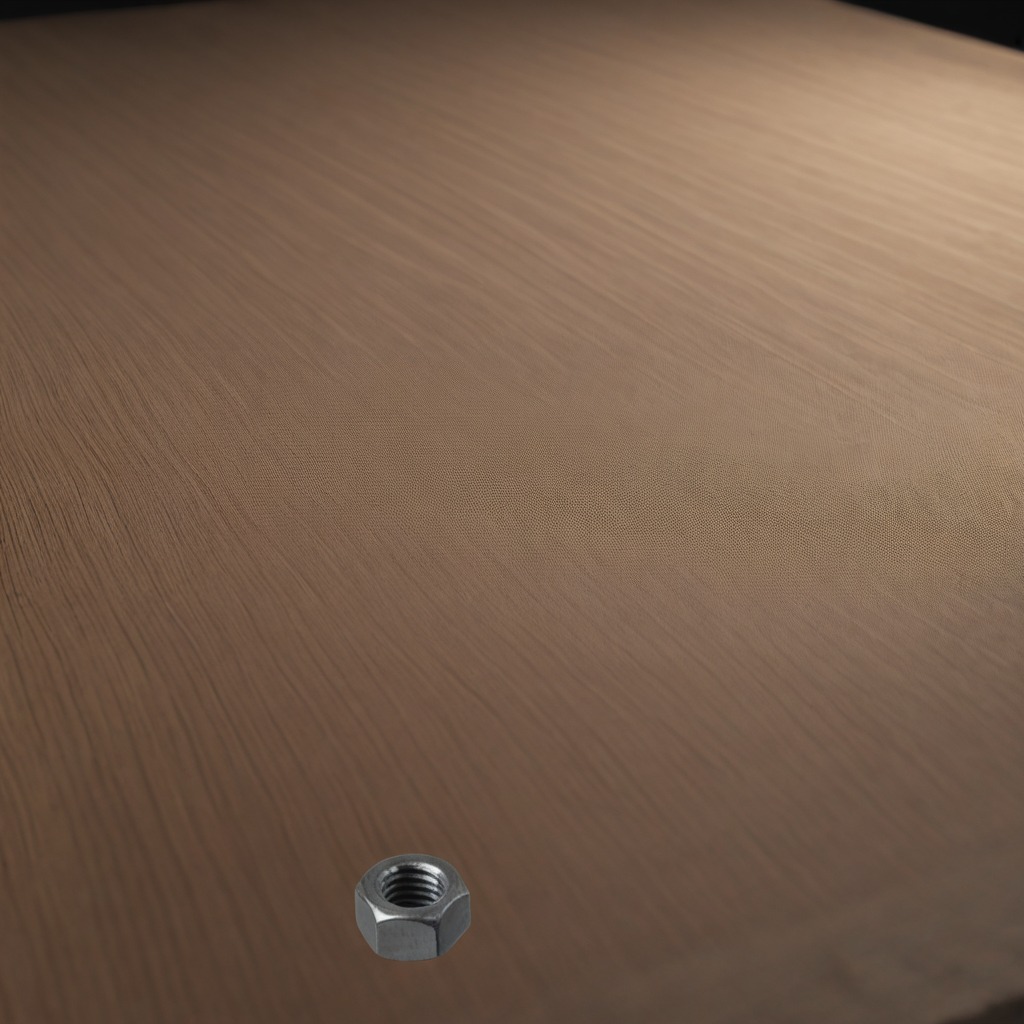
A metal nut is lying on the wooden table.